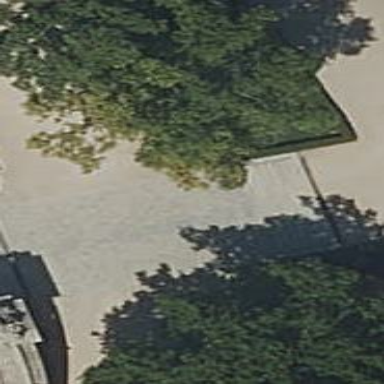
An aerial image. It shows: Set of steps made of paving stones.